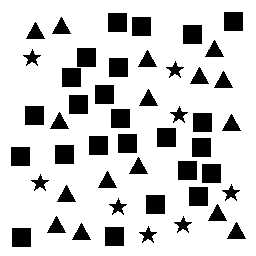
Squares: 24
Triangles: 16
Stars: 8
Total shapes: 48